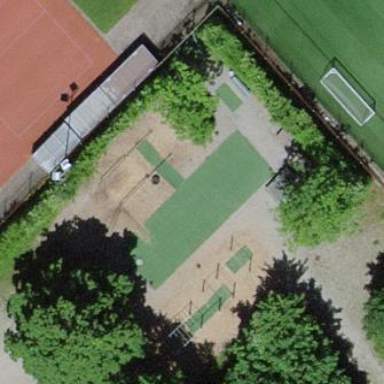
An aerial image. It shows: Fitness station in leisure land area.